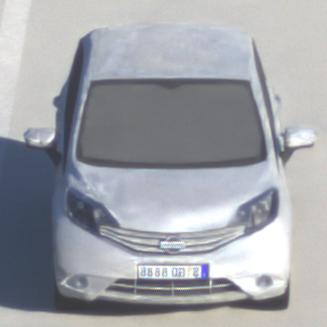
Make: Nissan
Model: Note 1.2
Detailed model: Note (E12) (10/13 - 12/16)
Model produced from: 2013/10
Model produced until: 2015/09
Doors: 5
Color: white
Road condition: dry road
Daytime: sunrise or sunset
Contrast: medium contrast